Chest X-ray:
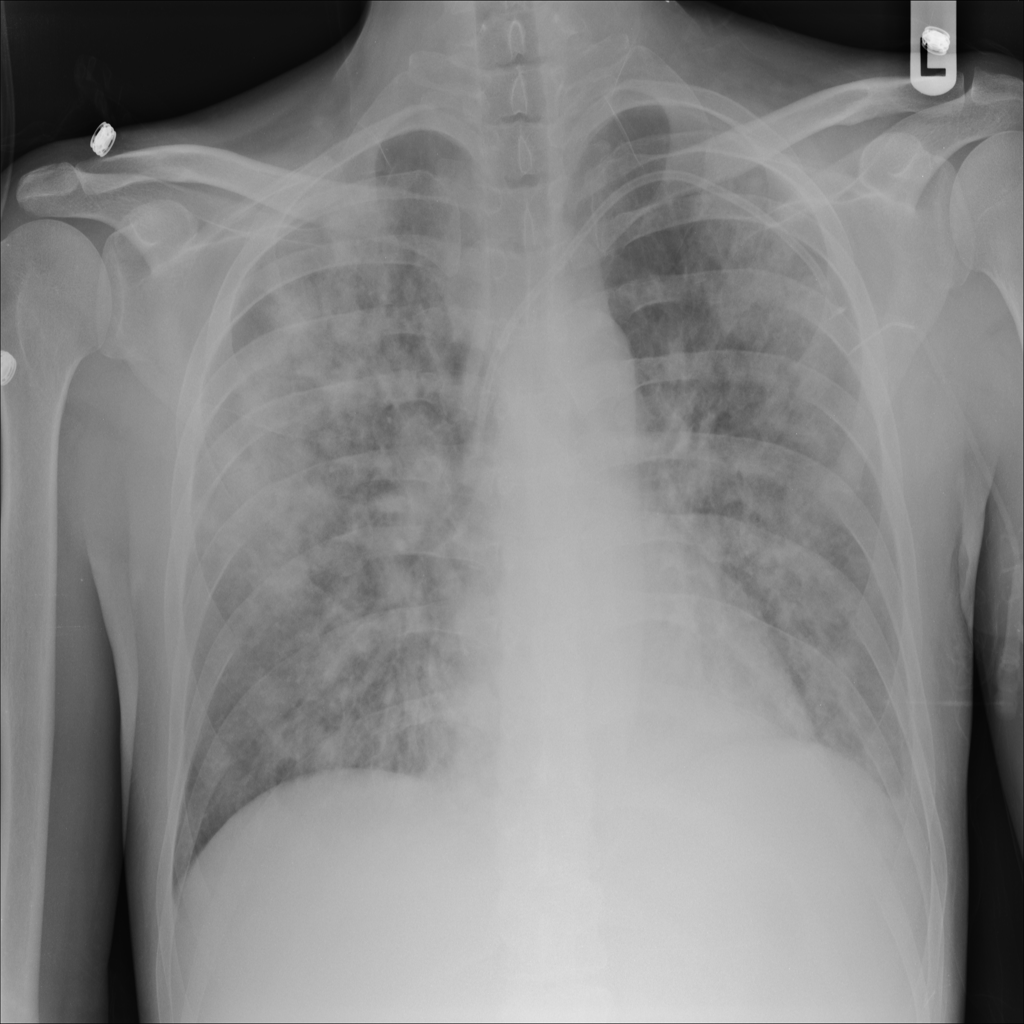
Findings: Consolidation, Diffuse Nodule, Effusion
No abnormal finding: no